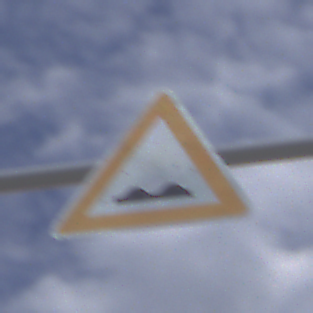
Verkehrszeichen: UnebeneFahrbahn
Umgebung: Outdoor, Nature
Tageszeit: Midday
Wetter: PartlyCloudy
Licht: Natural
Jahreszeit: NotSpecified
Kontrast: HighContrast